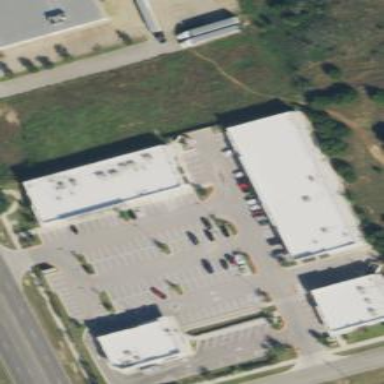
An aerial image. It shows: Clinic.